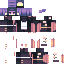
A female human skin with dark skin, wearing brown long hair dressed in a blue hoodie and black skirt, featuring a closed mouth.